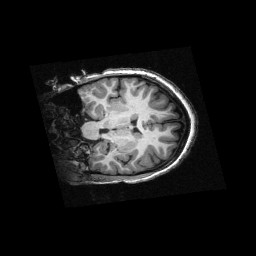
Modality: T1w
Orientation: coronal
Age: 9
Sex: female
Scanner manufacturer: siemens
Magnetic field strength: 3 T
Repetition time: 2.3 s
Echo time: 0.00336 s